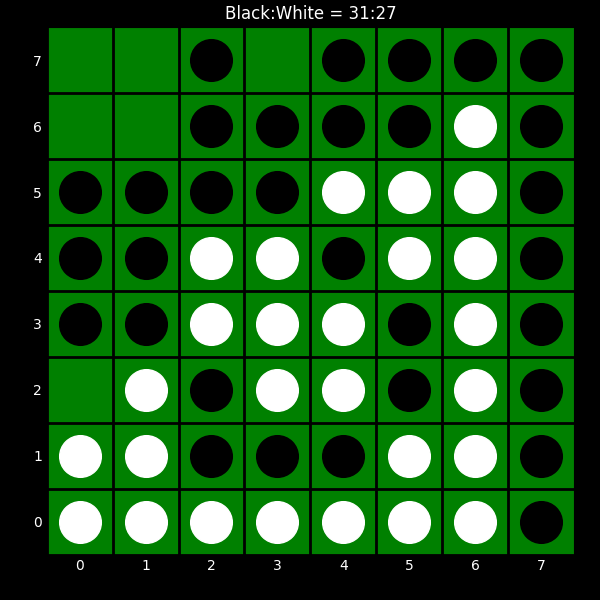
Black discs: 31
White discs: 27